Question: I already know just a kind of model, you see below

Are there different types of web programming layer?
The relationships between the layers can be different ? Different than in the image above
If there are, please explain them Or even introduce some resources. (Advantages and Disadvantages)
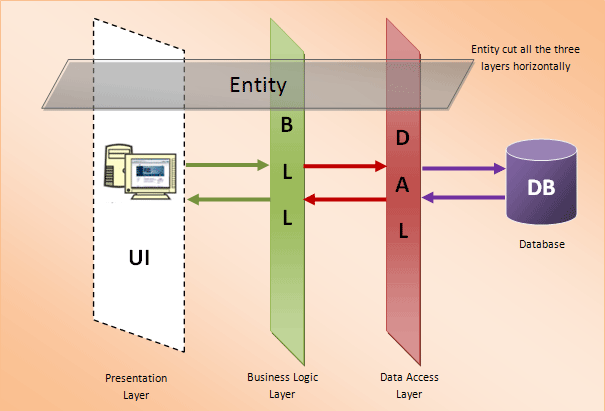
Answer: Probably the most important one that you (and most everyone else) should know about is Onion Architecture..
<URL>
<URL>
The image is from a presentation on Channel9 about building an ASP.NET MVC 4 app with this architecture. Really worth watching, but be warned, it may forever change you think about building applications ( :-) )
<URL>
In essence, you stop thinking about the database as being the "bottom layer". In fact, you think of it as a "top layer" alongside the user interface, or put another way, it's a port to the world outside your application. Your domain entities are at the bottom, but they have no reliance on or awareness of anything that uses them. You then define interfaces -- again with no reliance on or awareness of particular data access technologies -- that describe whatever storage and retrieval operations you need. (Try to avoid simply defining the five CRUD operations.... and even more importantly, avoid using a <URL>
The UI layer and business logic will never have direct access to the database-specific implementation of your repository interfaces. You write your application code against interfaces only.